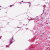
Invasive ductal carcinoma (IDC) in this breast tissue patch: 0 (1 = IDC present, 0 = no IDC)